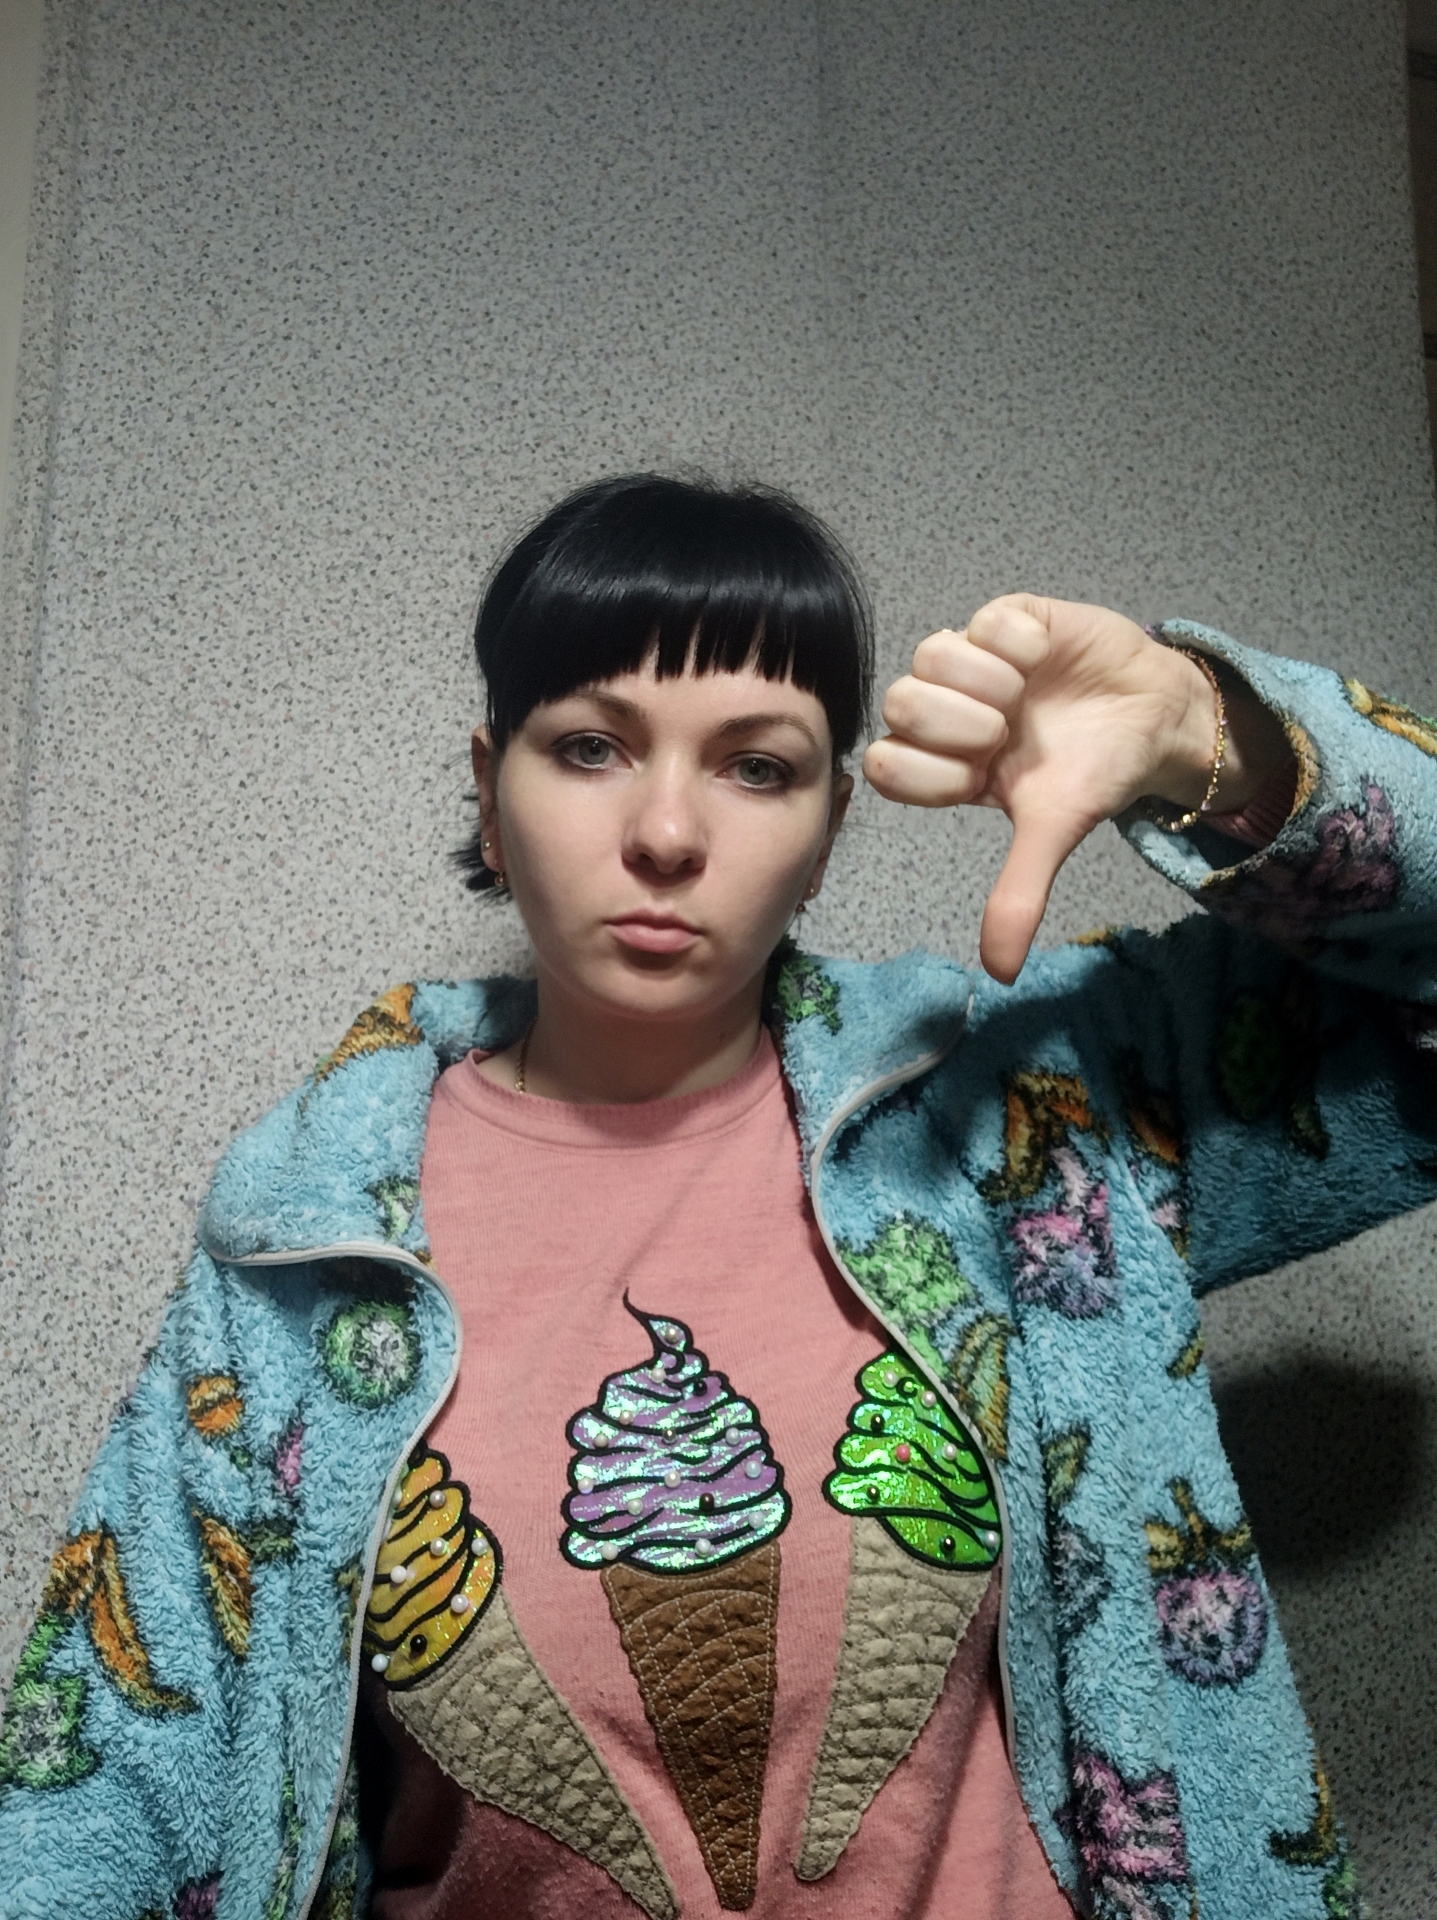
Label: clear